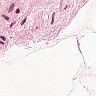
Metastatic tissue present: no